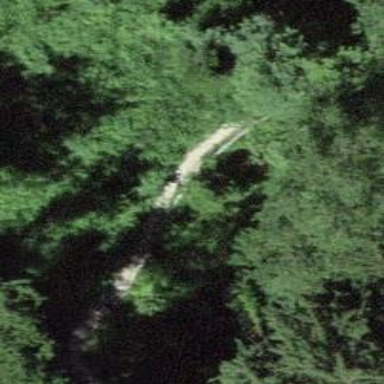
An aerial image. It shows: Unpaved steps.